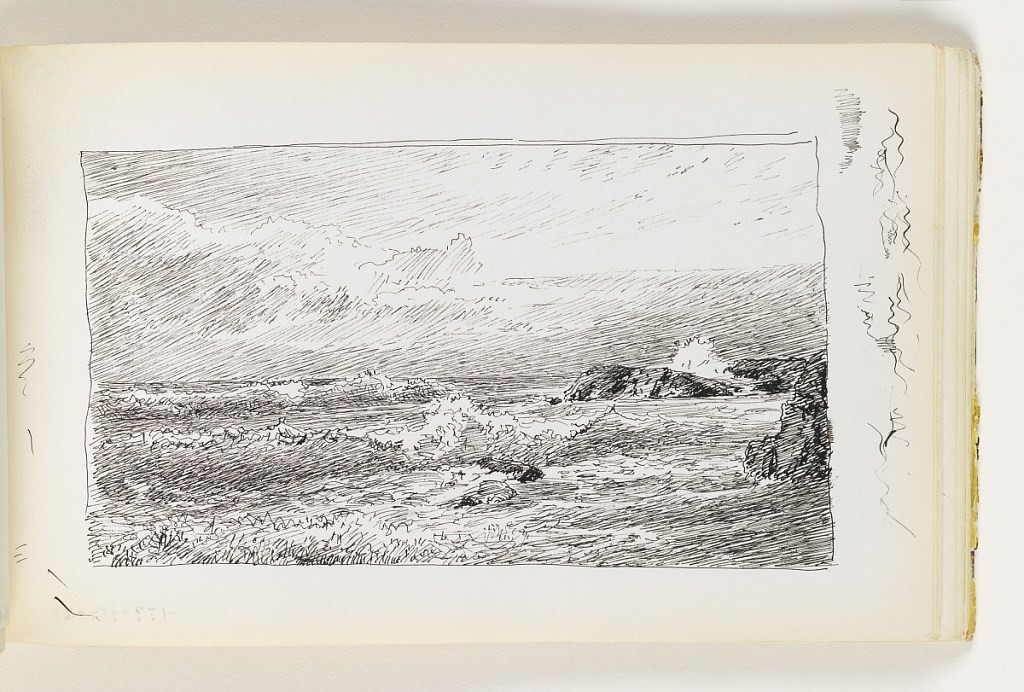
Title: Foamy Waves on Rocks
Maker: William Trost Richards, American, 1833–1905
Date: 1890–1900
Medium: Pen and black ink on off-white wove paper
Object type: Sketchbook folio
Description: Large, foamy waves crashing against rocks in center, at left, and in left distance.